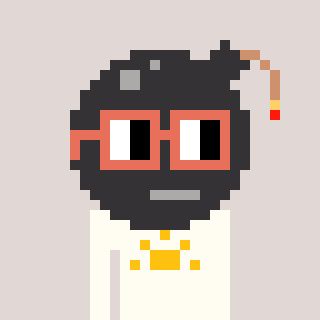
a pixel art character with square orange glasses, a bomb-shaped head and a grayscale-colored body on a warm background